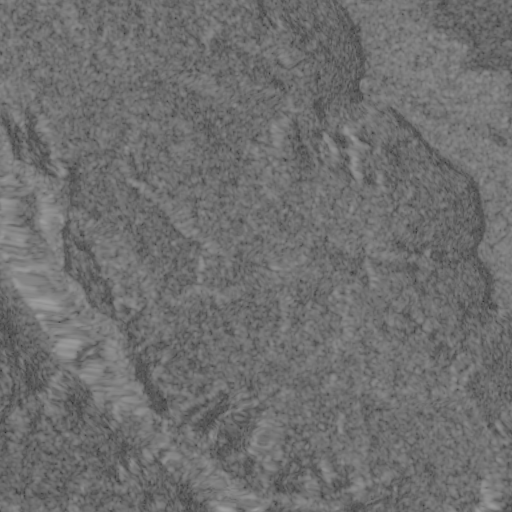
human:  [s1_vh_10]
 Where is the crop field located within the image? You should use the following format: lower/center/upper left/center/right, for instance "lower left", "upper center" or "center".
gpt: The crop field is located in the upper right of the image.
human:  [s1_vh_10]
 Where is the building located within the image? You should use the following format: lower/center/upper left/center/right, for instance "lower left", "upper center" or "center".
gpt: The building is located in the upper left of the image.
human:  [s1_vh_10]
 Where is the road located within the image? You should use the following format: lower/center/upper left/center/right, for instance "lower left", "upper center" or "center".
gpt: There is no road in the image.

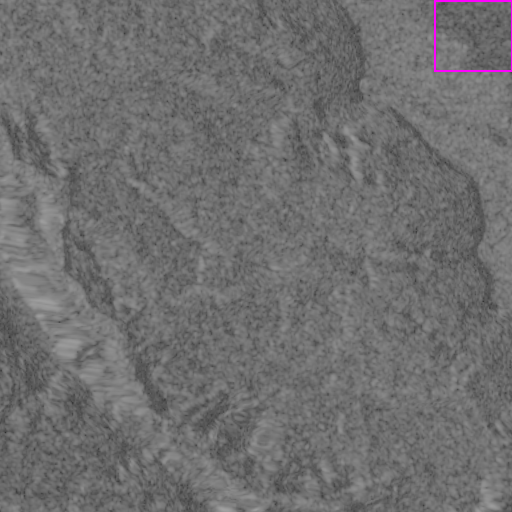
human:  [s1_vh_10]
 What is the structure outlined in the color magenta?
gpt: The structure outlined in magenta is a crop field.
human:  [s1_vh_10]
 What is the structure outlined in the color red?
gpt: There is no red outline.